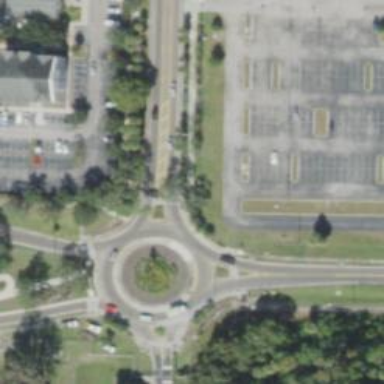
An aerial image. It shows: Tertiary road that leads to roundabout.